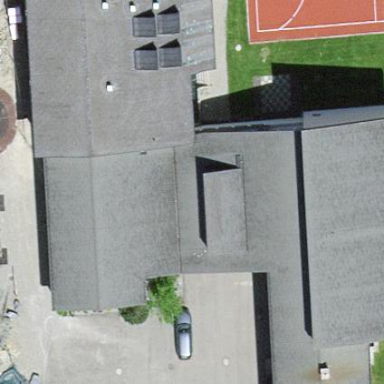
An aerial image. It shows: School building.